Question: i'm developing an windows store app using JavaScript,in which i'm showing data in graphically(like charts,table).In one of the charts i need to show two y-axis's and i'm having four series(two bar-series and two line-series)the bar series need to bind to left side y-axis and line series nee to bind to right side y-axis.
FYI

like i need,any sample code is much appreciated
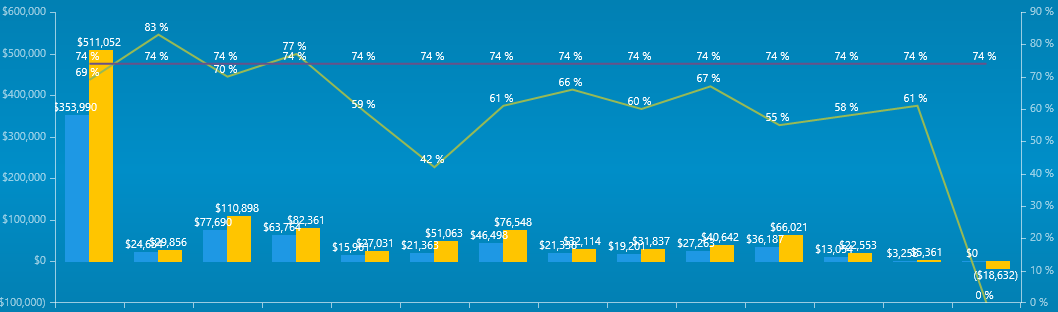
Answer: Here is the below code which i used in one of the application, i hope this will help you. In the below code i'm using ajax calls i'm parsing the request to json and that dataset i'm using to jqplot chart.
'''
var barseries = new Array();
var lineseries = new Array();
var barseries2 = new Array();
var lineseries2 = new Array();
var Items = JSON.parse(xhAreaName.responseText);//Parsing the xhr response to json
for (var i = 0; i < Items.GetChartDataResult.length; i++) {
barseries[i] = new Array(2);
lineseries[i] = new Array(2);
barseries2[i] = new Array(2);
lineseries2[i] = new Array(2);
barseries[i][0] = Items.GetChartDataResult[i].AreaName;
barseries[i][1] = Items.GetChartDataResult[i].Actual * 1000;
barseries2[i][0] = Items.GetChartDataResult[i].AreaName;
barseries2[i][1] = Items.GetChartDataResult[i].Budget * 1000;
lineseries[i][0] = Items.GetChartDataResult[i].AreaName;
lineseries[i][1] = Items.GetChartDataResult[i].AttainValue * 100;
lineseries2[i][0] = Items.GetChartDataResult[i].AreaName;
lineseries2[i][1] = Items.GetChartDataResult[i].Target * 100;
$('.jqplot-series-' + i).css('color', '#ffffff');
}
var plot1 = $.jqplot('AreaNameChart', [barseries, lineseries, barseries2, lineseries2], {
series: [{ renderer: $.jqplot.BarRenderer }, { xaxis: 'x2axis', yaxis: 'y2axis' }, { renderer: $.jqplot.BarRenderer }, { xaxis: 'xaxis', yaxis: 'y2axis' }],
seriesDefaults: {
pointLabels: { show: true },
rendererOptions: { fillToZero: true }
},
axesDefaults: {
show: false,
tickRenderer: $.jqplot.CanvasAxisTickRenderer,
rendererOptions: {
drawBaseline: false
}
},
grid: {
backgroundColor: 'transparent',
color: 'White'
},
//legend: {
// show: true,
// placement: 'outsideGrid'
//},
axes: {
xaxis: {
renderer: $.jqplot.CategoryAxisRenderer,
tickOptions: {
showGridline: false
}
},
x2axis: {
renderer: $.jqplot.CategoryAxisRenderer,
tickOptions: {
showGridline: false,
showTicks: false
},
labelOptions: {
show: true,
},
},
yaxis: {
pad: 1.05,
tickOptions: { formatString: '$%d', showGridline: false, labelPosition: 'middle' }
},
y2axis: {
tickOptions: { formatString: '%d%', showGridline: false, labelPosition: 'middle' }
}
},
seriesColors: ["#1e98e4", "#98b954", "#ffc500", "#695188"],
'''